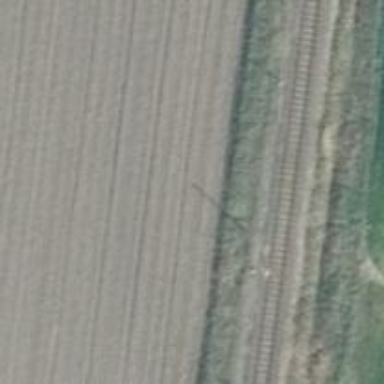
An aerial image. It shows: Communication pole.